Question:
In the image above
- -
In the code below, 'orientation' is a vector that's representing the normal of the terrain, so that the spider gets aligned to it:
'''
Vector3 orientation = GetTerrainNormal();
Quaternion rotationNeeded = Quaternion.FromToRotation(Vector3.up, orientation);
transform.rotation = Quaternion.RotateTowards(
transform.rotation,
rotationNeeded,
RotationSpeed * Time.deltaTime
);
'''
My issue is that I cannot manage to make the spider face its target... When I add any code that would make it rotate towards it, then it's not aligned with the terrain's normals anymore, it says straight...
So basically, how can I make the spider rotate on the Y world axis (I think), while still then being rotated to match the slope?
---
# Full answer
In case it helps someone else, here's the full answer:
'''
Vector3 orientation = GetTerrainNormal();
Vector3 directionToTarget = (target.position - transform.position).Y(0);
float d = Vector3.Dot(directionToTarget, orientation);
directionToTarget -= d * orientation;
if (directionToTarget.sqrMagnitude > 0.00001f) {
directionToTarget.Normalize();
Quaternion rotationNeeded = Quaternion.LookRotation(directionToTarget, orientation);
transform.rotation = Quaternion.RotateTowards(
transform.rotation,
rotationNeeded,
xRotationSpeed * Time.deltaTime
);
}
'''
This answer on the unity forums was extremely helpful: <URL>
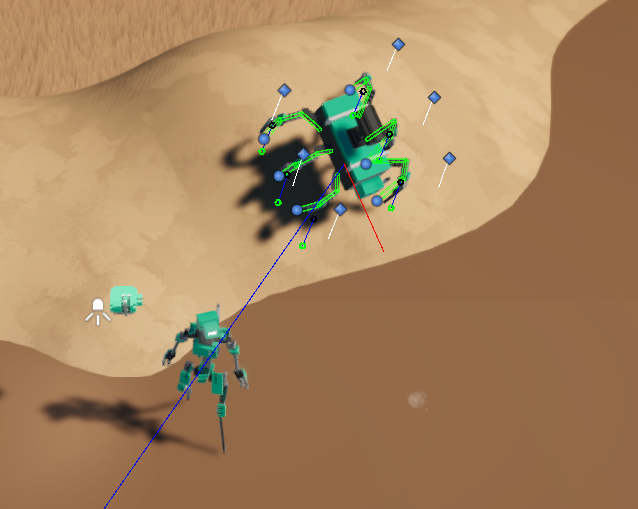
Answer: Try this
'''
Vector3 directionToTarget = target.transform.position - transform.position;
Quaternion rotationNeeded = Quaternion.LookRotation(directionToTarget, orientation);
'''